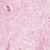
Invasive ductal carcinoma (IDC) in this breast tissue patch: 0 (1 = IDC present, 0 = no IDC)